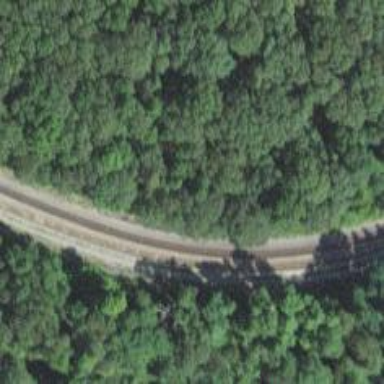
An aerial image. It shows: Railway track.